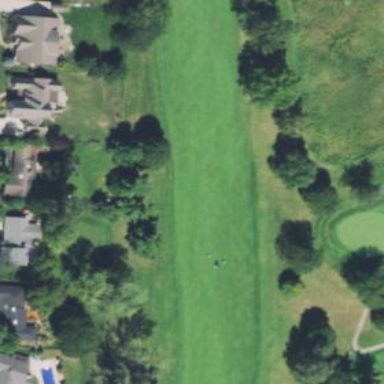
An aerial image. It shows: Grassy area designated as golf fairway.